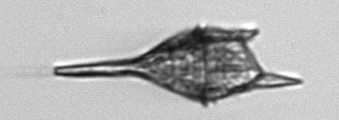
Label: Tripos_lineatus